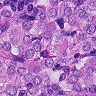
Metastatic tissue present: yes